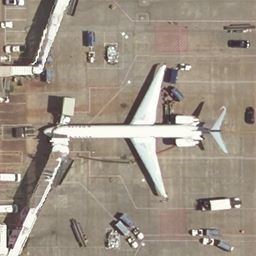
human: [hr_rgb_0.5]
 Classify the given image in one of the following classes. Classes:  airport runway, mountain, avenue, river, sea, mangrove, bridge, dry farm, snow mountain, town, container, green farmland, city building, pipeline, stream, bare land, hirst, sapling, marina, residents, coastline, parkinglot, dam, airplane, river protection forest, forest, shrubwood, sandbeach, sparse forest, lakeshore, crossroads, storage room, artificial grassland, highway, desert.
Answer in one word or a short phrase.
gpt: airplane